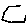
Label: hexagon